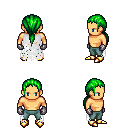
a pixel art fantasy rpg character, male body template, human, tanned skin, white tattered cape, teal pants, green ponytail hairstyle, metal gloves, gold boots, four views (front, back, left, right), 2x2 character sprite sheet, small pixel art, hard edges, no anti-aliasing